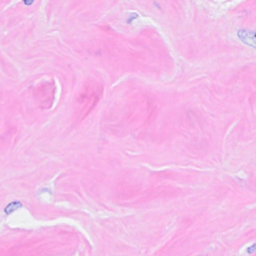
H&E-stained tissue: Breast